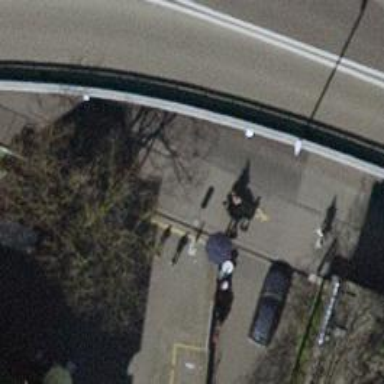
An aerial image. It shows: Lift gate barrier.